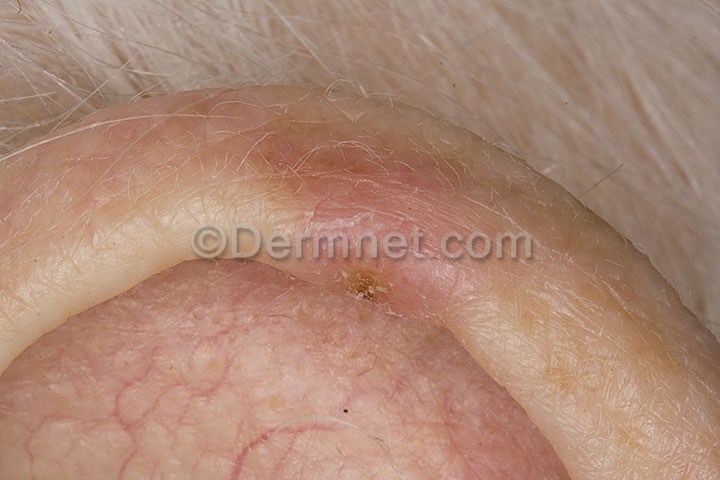
Disease: Seborrheic Keratoses and other Benign Tumors